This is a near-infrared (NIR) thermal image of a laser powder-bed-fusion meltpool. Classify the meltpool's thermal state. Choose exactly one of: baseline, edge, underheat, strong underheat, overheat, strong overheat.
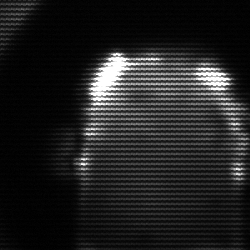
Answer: baseline